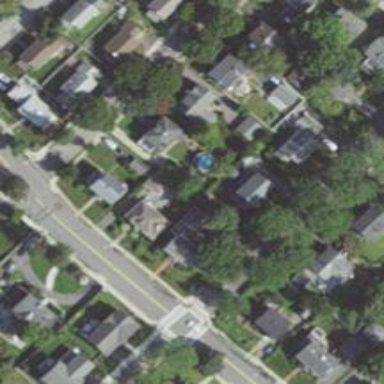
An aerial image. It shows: Sidewalk.